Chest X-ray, AP view. Patient: 67 years old, sex M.
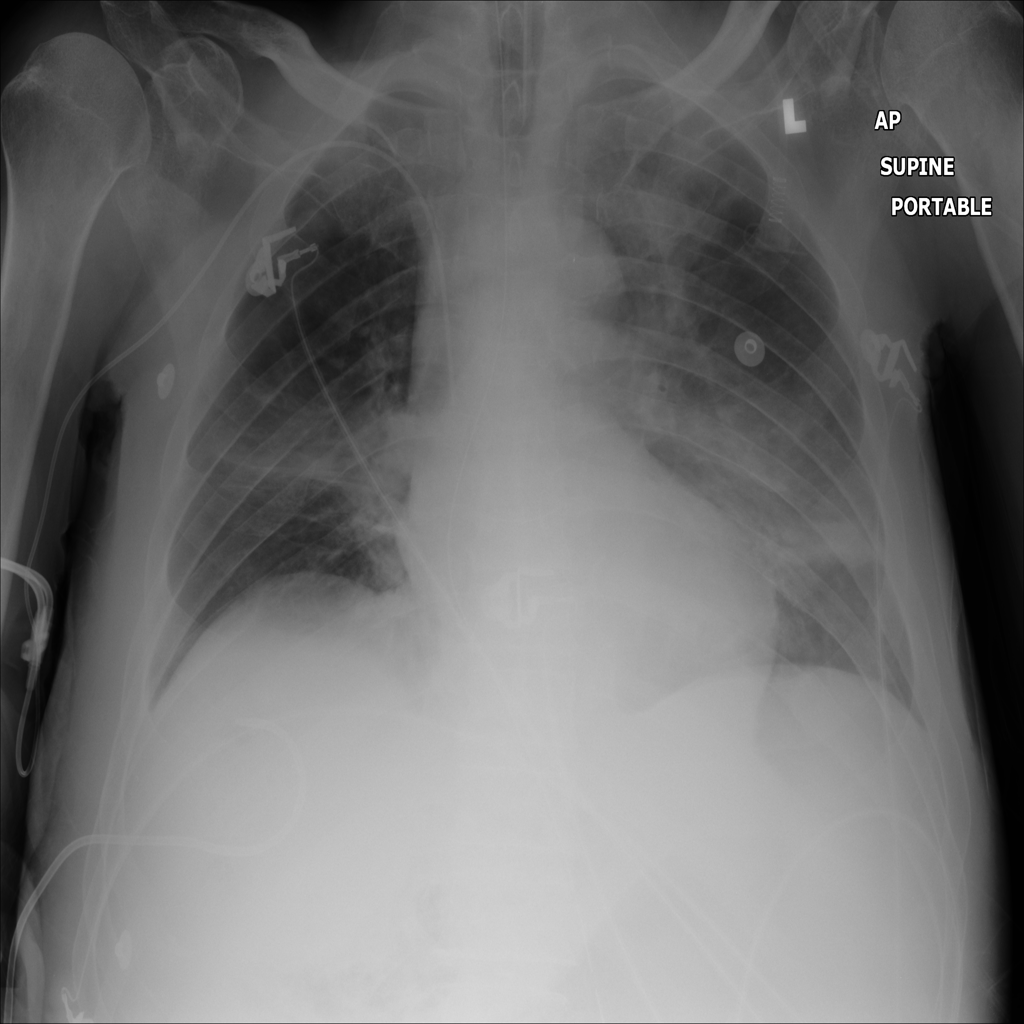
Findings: Edema, Emphysema